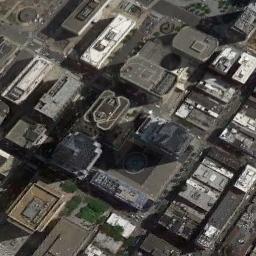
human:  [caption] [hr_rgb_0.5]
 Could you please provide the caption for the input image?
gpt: The commercial area is consist of many buildings .

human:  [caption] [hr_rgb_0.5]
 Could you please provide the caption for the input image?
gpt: A commercial area has lots of buildings arranged neatly .

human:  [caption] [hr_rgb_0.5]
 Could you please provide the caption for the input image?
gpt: There are many dense tall buildings and several roads and many trees in a business district .

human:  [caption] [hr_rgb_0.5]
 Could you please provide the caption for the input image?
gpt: There aren't many cars on the road next to the building .

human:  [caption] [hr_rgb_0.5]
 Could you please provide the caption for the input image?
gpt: There are some white buildings and gray buildings on a commercial area .